Question: In the process of learning D3.js.
Is it possible using a force layout to place a circle within another circle shape as per the picture. I am hoping to transition between a single circle per node to a display showing two circles per node. The size of the effective donut is used to illustrate another variable in the data.
Is this possible?

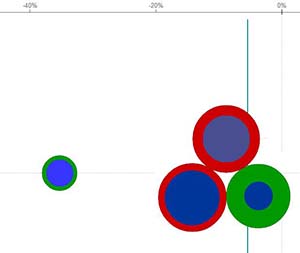
Answer: You don't even need to use anything other than a basic svg circle, as you find in most examples. Just bind the data to it, apply a stroke, and set the stroke-width attr to your other variable. Or 'r - otherVar', I'm sure you can figure that part out.
If this doesn't satisfy, build your own shape. The <URL> is a container element, and lets you build whatever you like. Add two circles to a g, fill them how you like. Make sure to add them in the right order, since svg has no concept of 'on top', things just get painted in the order that you add them.
edit: okay, quick demo so you can learn some syntax. I didn't add any comments but hopefully the code is very verbose and straightforward. <URL>
d3/svg is something that you have to just bash your head against for a while. I highly recommend spending some time creating a sandbox environment where you can quickly test new things, save, refresh browser to see results. Minimizing that turnaround time is key.